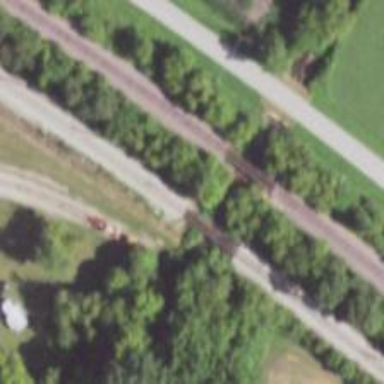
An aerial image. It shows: Preserved railway bridge with electrified contact lines.